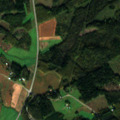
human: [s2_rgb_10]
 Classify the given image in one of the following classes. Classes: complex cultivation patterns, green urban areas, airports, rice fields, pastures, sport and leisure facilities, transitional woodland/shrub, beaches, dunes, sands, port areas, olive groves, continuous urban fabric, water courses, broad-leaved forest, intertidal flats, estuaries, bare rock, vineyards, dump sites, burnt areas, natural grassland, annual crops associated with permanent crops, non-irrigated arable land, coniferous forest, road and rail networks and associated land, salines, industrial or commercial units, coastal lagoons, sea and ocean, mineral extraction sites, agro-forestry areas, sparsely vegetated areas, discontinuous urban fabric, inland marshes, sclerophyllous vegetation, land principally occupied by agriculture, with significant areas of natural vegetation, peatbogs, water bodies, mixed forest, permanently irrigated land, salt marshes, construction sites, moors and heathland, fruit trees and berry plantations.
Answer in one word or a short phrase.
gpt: land principally occupied by agriculture, with significant areas of natural vegetation, coniferous forest, mixed forest